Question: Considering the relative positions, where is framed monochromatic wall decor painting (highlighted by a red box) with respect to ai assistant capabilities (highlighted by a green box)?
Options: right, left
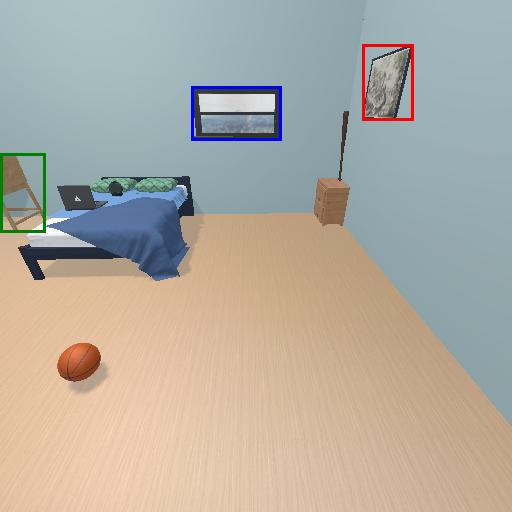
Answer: right